Interaction volume radius: 10 \u00c5
Interaction volume height: 45 \u00c5
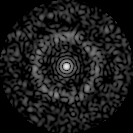
Disorder parameter: 0.8561